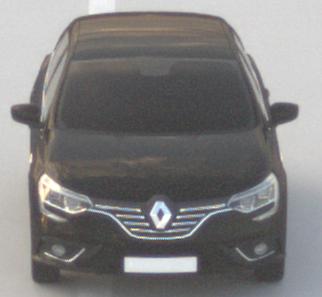
Make: Renault
Model: Mégane ENERGY TCe 100
Detailed model: Mégane (IV)
Model produced from: 2016/03
Model produced until: 2018/08
Doors: 5
Color: black
Road condition: dry road
Daytime: sunrise or sunset
Contrast: low contrast